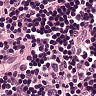
Metastatic tissue present: no